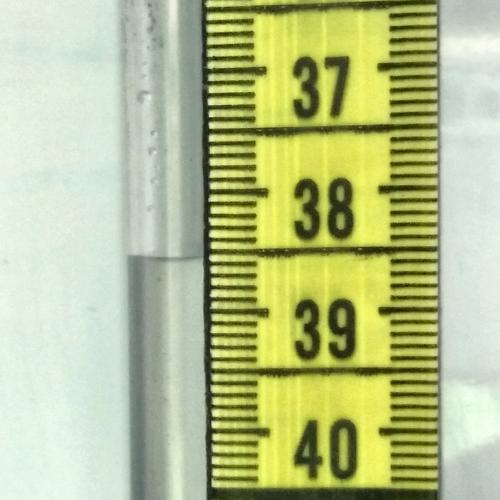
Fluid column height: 38.6 cm